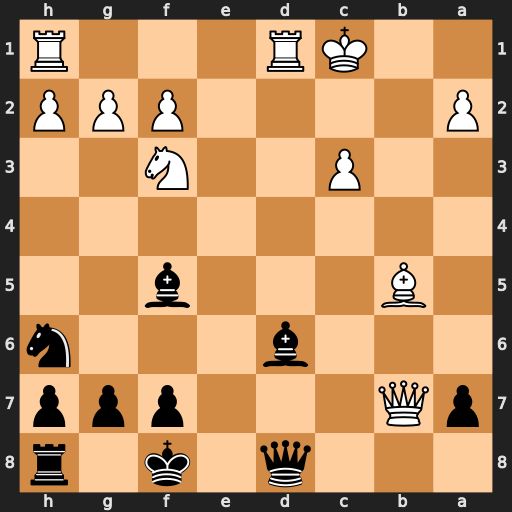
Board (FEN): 3q1k1r/pQ3ppp/3b3n/1B3b2/8/2P2N2/P4PPP/2KR3R
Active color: b
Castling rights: -
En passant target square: -
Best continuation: Ba3#